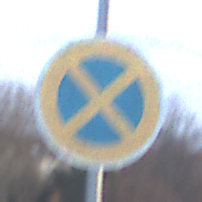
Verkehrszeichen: AbsolutesHalteverbot
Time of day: SunriseSunset
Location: Outdoor (Suburban)
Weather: PartlyCloudy
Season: NotSpecified
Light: Natural